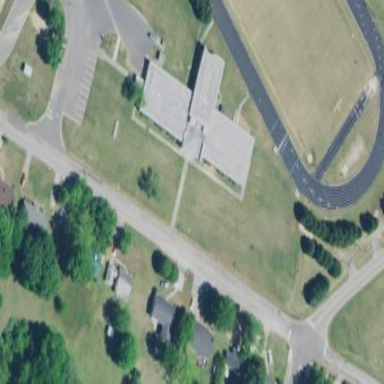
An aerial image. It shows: School building.